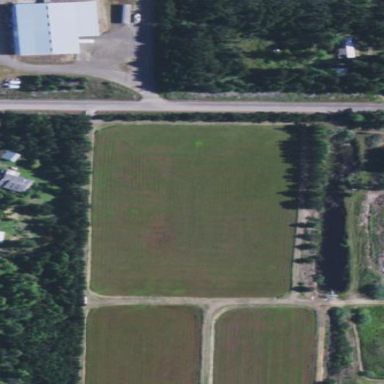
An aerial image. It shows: Farmland where cranberries are grown.